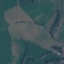
Label: Pasture